Question:
Quick question-
I know this is probably really easy, but my excel skills have gotten a bit rusty. You can see from my picture below what my situation is. I have a table as a reference that shows something's priority based on its importance and how much work it takes. I will have hundreds of things I need to compare to this table. How can I fill out the question marks under the orange priority label quickly and easily? I could do an IF statement, but that would be like 300 lines long. I know a VLOOKUP won't work because there are too many variables.
Any help would be great!
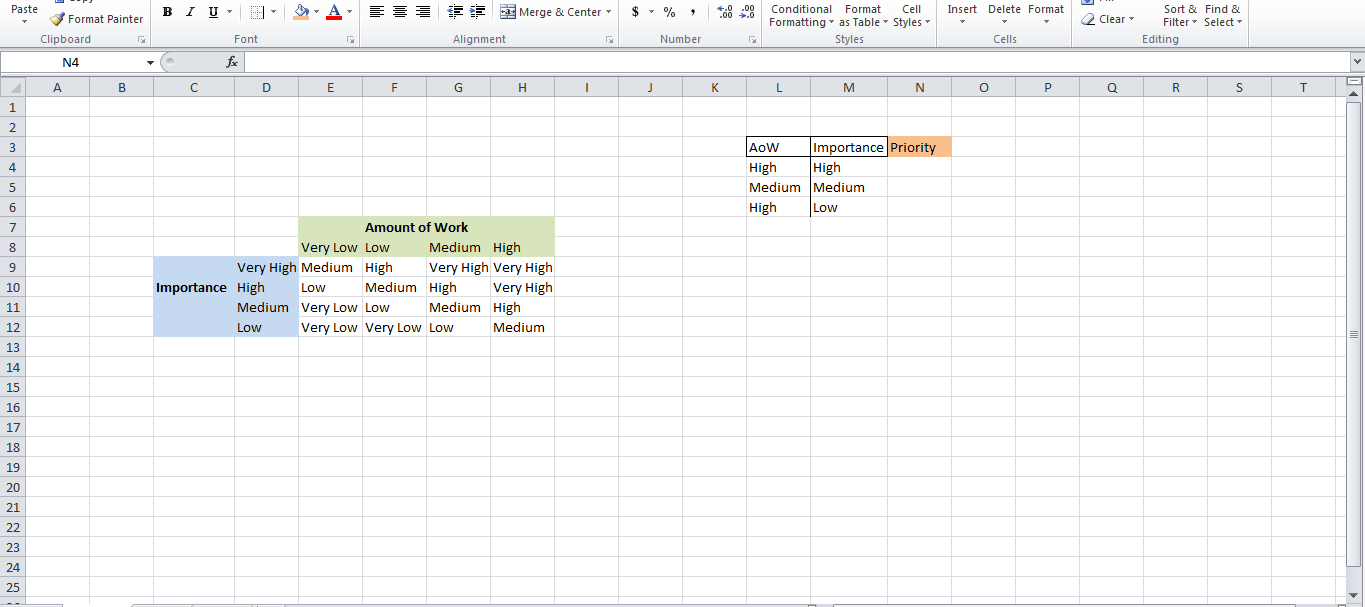
Answer: '''
=INDEX($the_data_part_of_the_reference_table,
MATCH(current_importance_value, $importance_column_header_in_the_table, 0),
MATCH(current_AoW_value, $AoW_header_row_in_the_table, 0)
)
'''